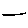
Label: line